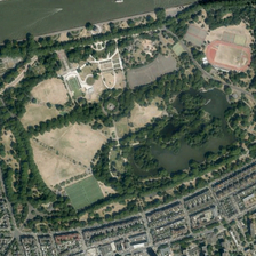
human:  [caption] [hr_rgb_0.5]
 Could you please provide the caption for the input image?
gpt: There is a big park

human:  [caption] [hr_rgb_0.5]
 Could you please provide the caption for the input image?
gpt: There is a river around the vast park.

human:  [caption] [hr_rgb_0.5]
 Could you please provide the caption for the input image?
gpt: There is a river around the big park.

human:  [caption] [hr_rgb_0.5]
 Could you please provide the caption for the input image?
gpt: There's a river around the vast park.

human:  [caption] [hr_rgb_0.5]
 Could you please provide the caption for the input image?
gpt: There's a river to the REDOR of the Vast Park.